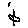
Label: flower